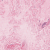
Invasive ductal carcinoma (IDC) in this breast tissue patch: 0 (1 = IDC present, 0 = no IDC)